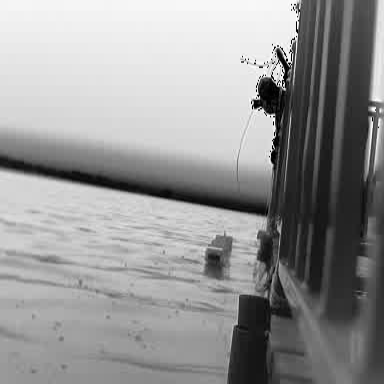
There is a container_ship in the infrared image.